Field crop: tomato
Growth stage: 2
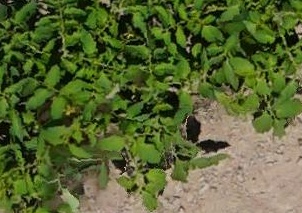
Species: tomato